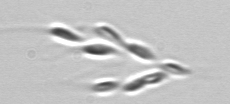
Label: Dinobryon